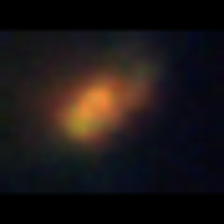
Taxon: NanoPlankton
Group: Other